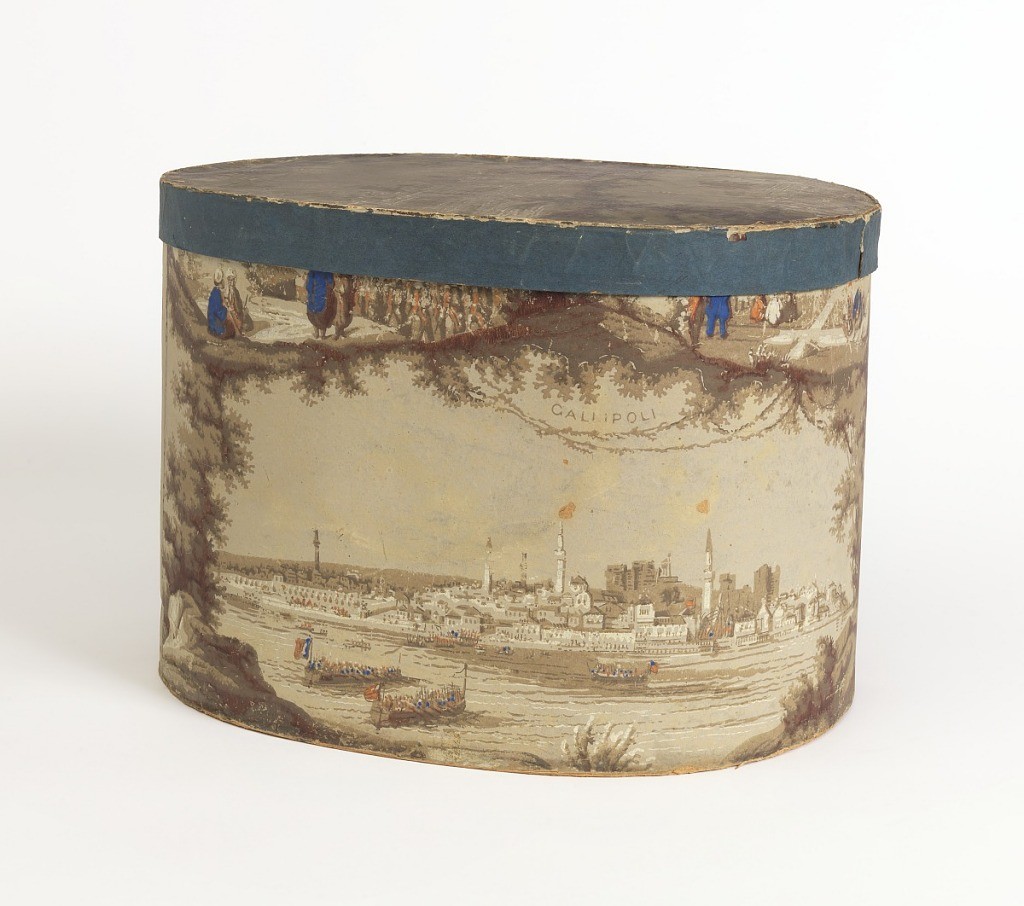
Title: Gallipoli
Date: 1825–35
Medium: Block-printed on handmade paper, pasteboard support
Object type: Bandbox and lid
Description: Paper with repeating scenes of Gallipoli and Istanbul, showing shipping, soldiers and architecture. The ships each fly their nation's flag, including France. Printed in gray and brown, with bright blues and reds in the figures in each scene.